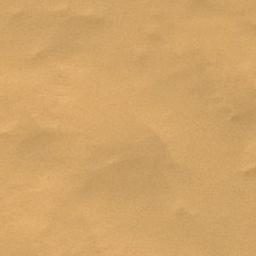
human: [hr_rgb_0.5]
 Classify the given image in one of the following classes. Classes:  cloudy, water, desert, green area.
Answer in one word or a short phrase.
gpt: desert